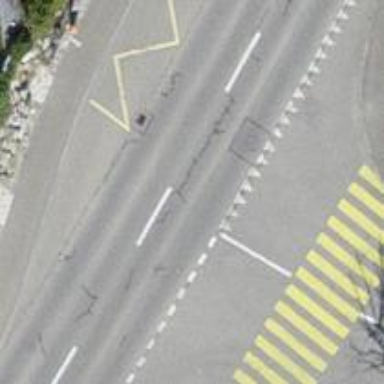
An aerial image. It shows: Road with "give way" sign.